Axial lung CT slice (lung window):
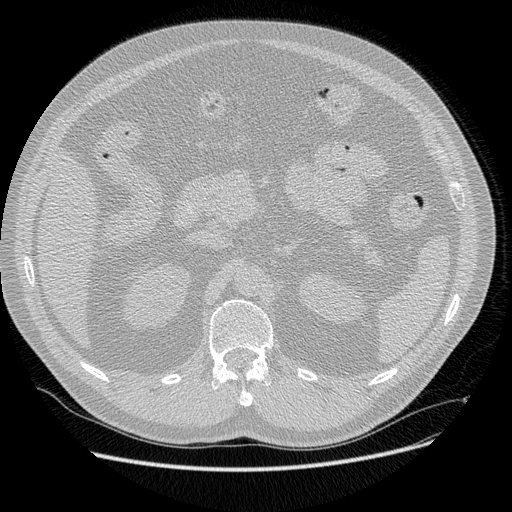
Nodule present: no